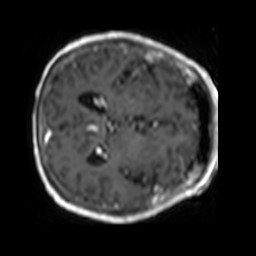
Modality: T1w
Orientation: axial
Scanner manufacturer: philips
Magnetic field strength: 1.5 T
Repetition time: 0.02 s
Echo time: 0.004605 s